Question: I have a progress bar that I want to change color depending on a boolean value; true is green and false is red. I have code that seems like it should work (it returns the correct value when I bind it to a textbox) but not when it's the color property of the progress bar. The converter is defined as this (in App.xaml.cs since I want to access it anywhere):
'''
public class ProgressBarConverter : System.Windows.Data.IValueConverter
{
public object Convert(
object o,
Type type,
object parameter,
System.Globalization.CultureInfo culture)
{
if (o == null)
return null;
else
//return (bool)o ? new SolidColorBrush(Colors.Red) :
// new SolidColorBrush(Colors.Green);
return (bool)o ? Colors.Red : Colors.Green;
}
public object ConvertBack(
object o,
Type type,
object parameter,
System.Globalization.CultureInfo culture)
{
return null;
}
}
'''
I then add the following to the App.xaml (so it can be a global resource):
'''
<Application.Resources>
<local:ProgressBarConverter x:Key="progressBarConverter" />
<DataTemplate x:Key="ItemTemplate">
<StackPanel>
<TextBlock Text="{Binding name}" Width="280" />
<TextBlock Text="{Binding isNeeded,
Converter={StaticResource progressBarConverter}}" />
<ProgressBar>
<ProgressBar.Foreground>
<SolidColorBrush Color="{Binding isNeeded,
Converter={StaticResource progressBarConverter}}" />
</ProgressBar.Foreground>
<ProgressBar.Background>
<SolidColorBrush Color="{StaticResource PhoneBorderColor}"/>
</ProgressBar.Background>
</ProgressBar>
</StackPanel>
</DataTemplate>
</Application.Resources>
'''
I added the following to MainPage.xaml to display them:
'''
<Grid x:Name="LayoutRoot" Background="Transparent">
<ListBox x:Name="listBox"
ItemTemplate="{StaticResource ItemTemplate}"/>
</Grid>
'''
And then in MainPage.xaml.cs, I define a class to hold the data and bind it to the listBox:
'''
namespace PhoneApp1
{
public class TestClass
{
public bool isNeeded { get; set; }
public string name { get; set; }
}
public partial class MainPage : PhoneApplicationPage
{
// Constructor
public MainPage()
{
InitializeComponent();
var list = new LinkedList<TestClass>();
list.AddFirst(
new TestClass {
isNeeded = true, name = "should be green" });
list.AddFirst(
new TestClass {
isNeeded = false, name = "should be red" });
listBox.ItemsSource = list;
}
}
}
'''
I've attached a <URL> so it can just be built and tested. An image of the output is here:

It returns the values from the converter for the textbox but not the progress bar. When I run the debugger, it doesn't even call it.
Thanks for any help!
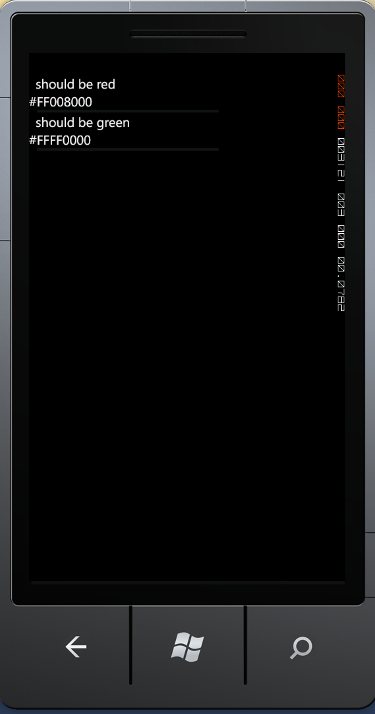
Answer: Try to modify your converter to return a 'SolidColorBrush' and then bind directly to your 'ProgressBars' Foreground property.